Question: So I have two tables 'Users' and 'Groups'. These tables are (in the database) liked with a 'UGlink' link table. Now except for the primary-foreign keys the link table have an extra column: 'Date'.
From what I understand this means that I have to have two Many-to-One, with the link "in the middle".
However since I'm almost never is interested of the extra column value, is there anyway to avoid the link? That is I want to be able to write:
'''
thisUser.Groups
'''
to get the groups, instead of:
'''
thisUser.UGlinks.Group
'''

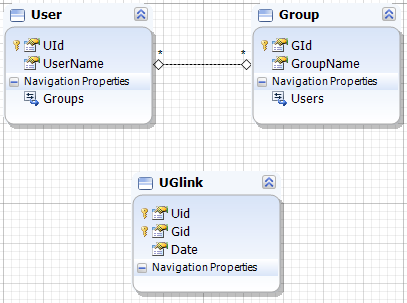
Answer: The 'many-to-many', without the explicit mapping of the pairing table as an entity - is in NHibernate of course suported. So, in case, that the column is autogenerated, or nullable , we can do it like here: <URL>
'''
<class name="User">
<id name="Id" column="Uid"/>
...
<bag name="Groups" table="UGlink" lazy="true">
<key column="Uid"/>
<many-to-many class="Group" column="Gid"/>
</bag>
</class>
<class name="Group">
<id name="id" column="Gid"/>
...
<!-- inverse end -->
<bag name="Users" table="UGlink" inverse="true" lazy="true">
<key column="Gid"/>
<many-to-many class="User" column="Uid"/>
</bag>
</class>
'''
So, what we have is a mapping, in which NHiberante does care about the pairing table, and we can do:
'''
thisUser.Groups
'''
But if I could suggest, do not go with 'many-to-many'. The many-to-one with pairing object is (I'd say) better solution, because it will support searching Users by Groups and vice versa.
See <URL>, cite:
> Good usecases for a real many-to-many associations are rare. Most of the time you need additional information stored in the "link table". In this case, it is much better to use two one-to-many associations to an intermediate link class. In fact, we think that most associations are one-to-many and many-to-one, you should be careful when using any other association style and ask yourself if it is really neccessary.
Here is some more detailed explanation how to do it without many-to-many: <URL>